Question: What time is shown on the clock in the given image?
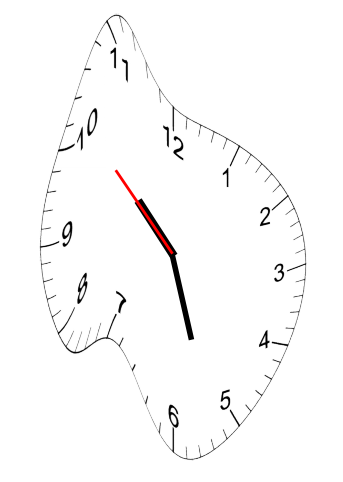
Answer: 10:26:52